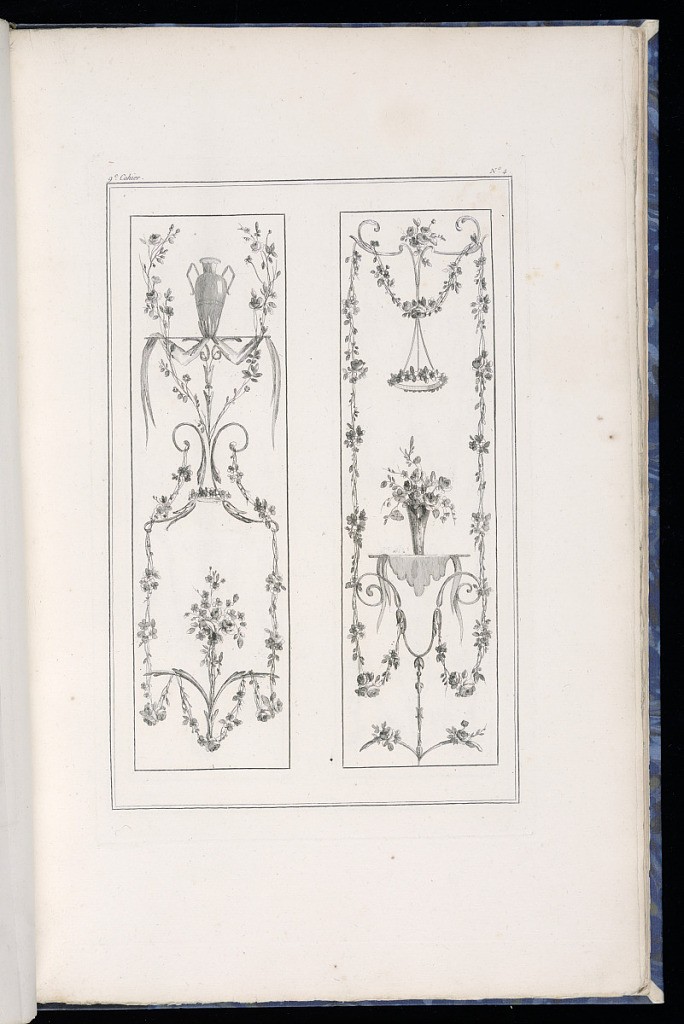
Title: Decorative Panel Designs
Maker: Pierre Ranson, French, 1736–1786
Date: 1777–79
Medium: Etching on paper
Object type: Print
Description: Design for two rectangular decorative panels featuring arabesque motifs including scrolling acanthus leaves (rinceaux), flowers, festoons of flowers, vases, and fleurons. The plate is numbered.